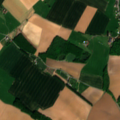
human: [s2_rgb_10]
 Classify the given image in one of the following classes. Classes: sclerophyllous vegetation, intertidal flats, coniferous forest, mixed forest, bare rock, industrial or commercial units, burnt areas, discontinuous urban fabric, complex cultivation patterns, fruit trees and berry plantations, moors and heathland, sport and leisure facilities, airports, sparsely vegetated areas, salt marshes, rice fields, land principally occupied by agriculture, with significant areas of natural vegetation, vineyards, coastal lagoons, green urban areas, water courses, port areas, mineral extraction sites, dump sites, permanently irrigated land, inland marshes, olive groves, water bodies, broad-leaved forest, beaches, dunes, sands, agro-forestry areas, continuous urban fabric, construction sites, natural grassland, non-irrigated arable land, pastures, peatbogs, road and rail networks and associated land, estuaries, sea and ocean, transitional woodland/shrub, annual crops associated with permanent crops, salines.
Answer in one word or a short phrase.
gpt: discontinuous urban fabric, non-irrigated arable land, pastures, complex cultivation patterns